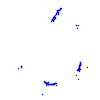
Particle: proton